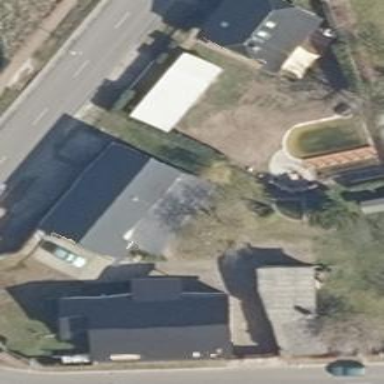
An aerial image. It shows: Barn.